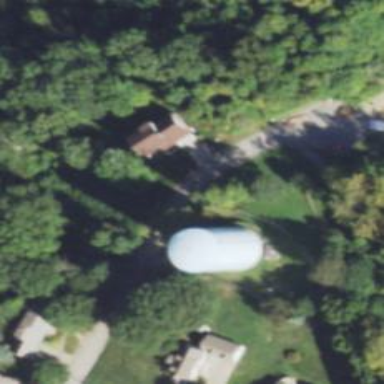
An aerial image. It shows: Water tower that is man-made.